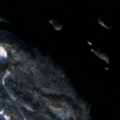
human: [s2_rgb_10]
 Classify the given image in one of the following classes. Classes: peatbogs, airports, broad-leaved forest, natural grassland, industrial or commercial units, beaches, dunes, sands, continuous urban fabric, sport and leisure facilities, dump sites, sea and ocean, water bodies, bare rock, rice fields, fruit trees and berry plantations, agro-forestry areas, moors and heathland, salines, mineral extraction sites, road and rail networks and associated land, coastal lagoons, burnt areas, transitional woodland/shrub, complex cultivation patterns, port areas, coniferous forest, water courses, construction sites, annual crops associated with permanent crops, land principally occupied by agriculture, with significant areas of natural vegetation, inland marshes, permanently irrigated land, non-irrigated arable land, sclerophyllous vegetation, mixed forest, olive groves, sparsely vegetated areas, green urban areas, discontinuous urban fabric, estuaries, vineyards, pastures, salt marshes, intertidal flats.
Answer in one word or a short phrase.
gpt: coniferous forest, water bodies